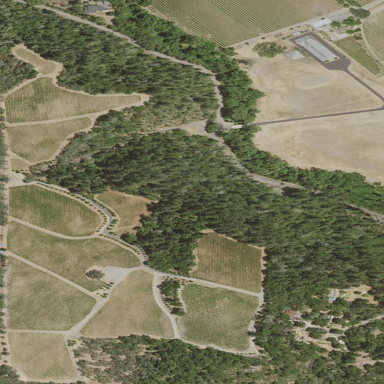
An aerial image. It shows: Orchard filled with olive trees.